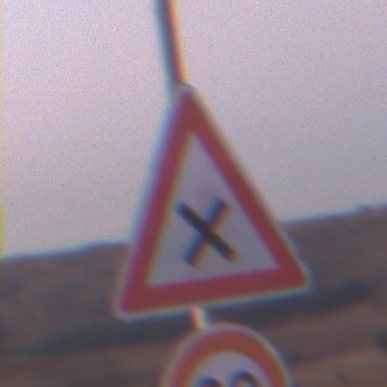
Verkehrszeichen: KreuzungOderEinmuendung
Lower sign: Geschwindigkeit20
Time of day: SunriseSunset
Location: Outdoor (Nature)
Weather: PartlyCloudy
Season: NotSpecified
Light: Natural